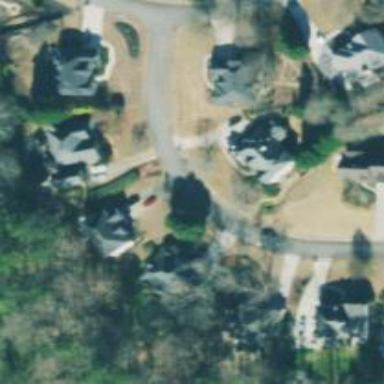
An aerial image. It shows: Residential road with asphalt surface. There is sidewalk on the left side.